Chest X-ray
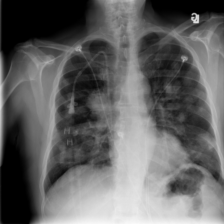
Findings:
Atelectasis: negative
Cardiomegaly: negative
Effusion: negative
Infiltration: negative
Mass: negative
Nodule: positive
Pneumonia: negative
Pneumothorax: negative
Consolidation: negative
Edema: negative
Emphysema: negative
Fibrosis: negative
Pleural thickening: negative
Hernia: negative